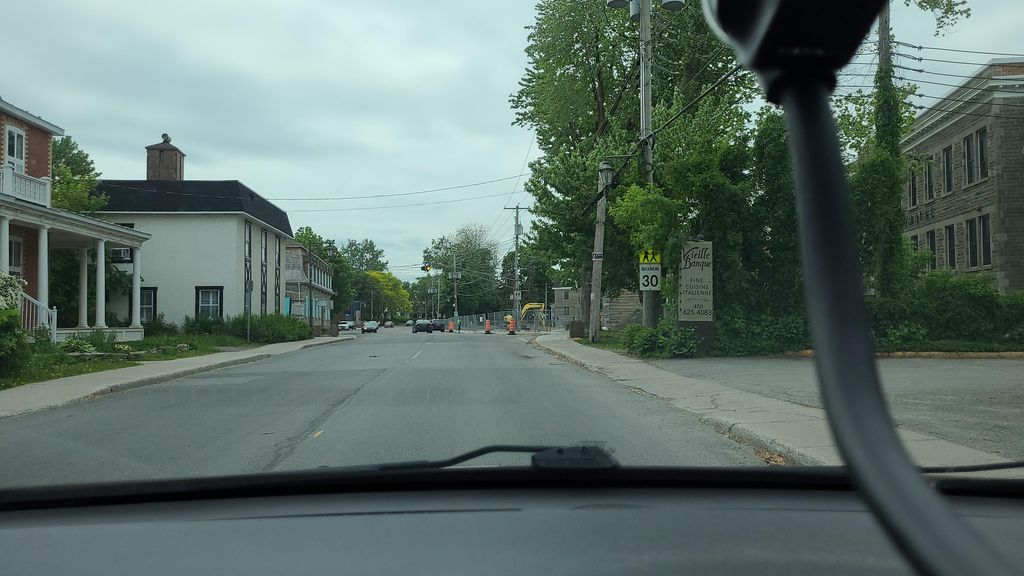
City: montreal